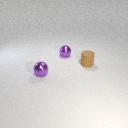
small purple metal sphere in front of small purple metal sphere